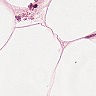
Metastatic tissue present: no